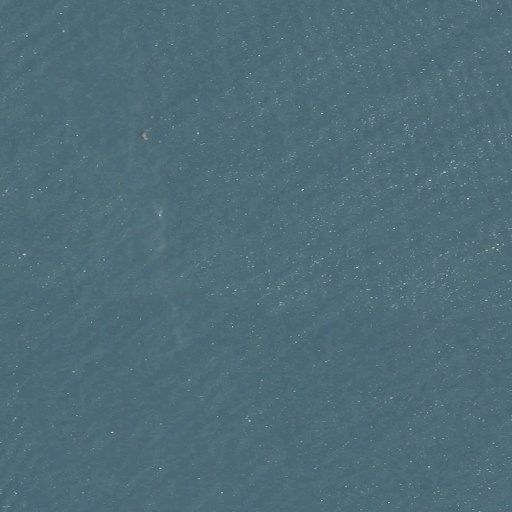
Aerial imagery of bar in Maine named Torrey Ledge containing only open water